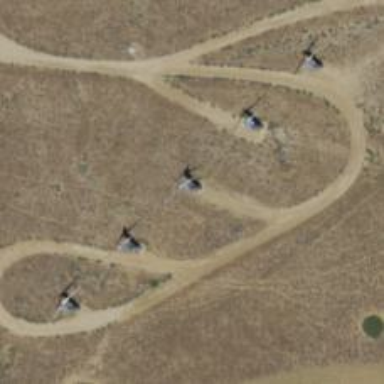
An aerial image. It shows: Wind power generator utilizing wind turbines.